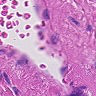
Metastatic tissue present: no